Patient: sex F, age 56
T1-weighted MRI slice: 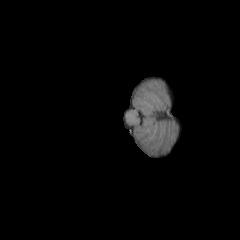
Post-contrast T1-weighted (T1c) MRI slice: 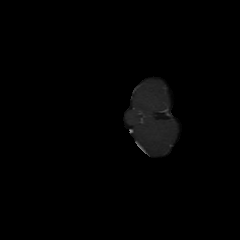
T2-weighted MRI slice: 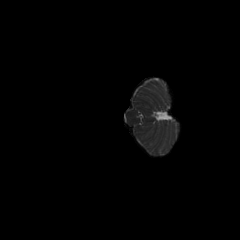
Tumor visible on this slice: no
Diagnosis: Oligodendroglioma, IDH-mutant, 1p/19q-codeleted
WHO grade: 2